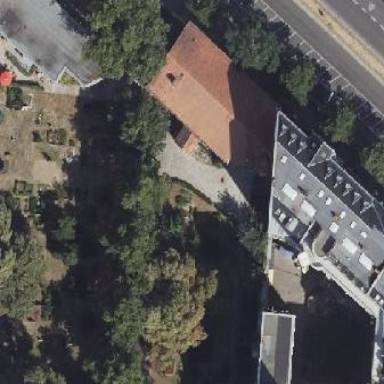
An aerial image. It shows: Chapel building.